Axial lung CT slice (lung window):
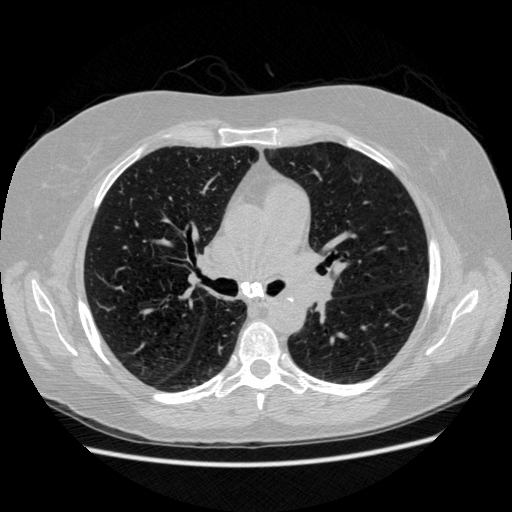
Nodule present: no